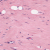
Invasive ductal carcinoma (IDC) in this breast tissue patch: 0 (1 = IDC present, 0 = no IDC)